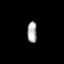
Tissue: lung
Cell type: Others
Senescence score: 0.214
Nuclear area (px): 205
Mean DAPI intensity: 164.624